Field crop: maize
Growth stage: 2
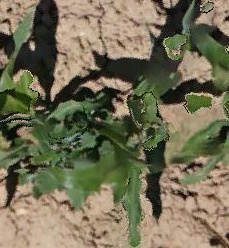
Species: maize